Question: I have a multicolumn crystal reports, Now i want to display running total for both weight & amount column's. The image of actual report is this

But crystal report designer does not show other columns, so on which column should i compute the value.
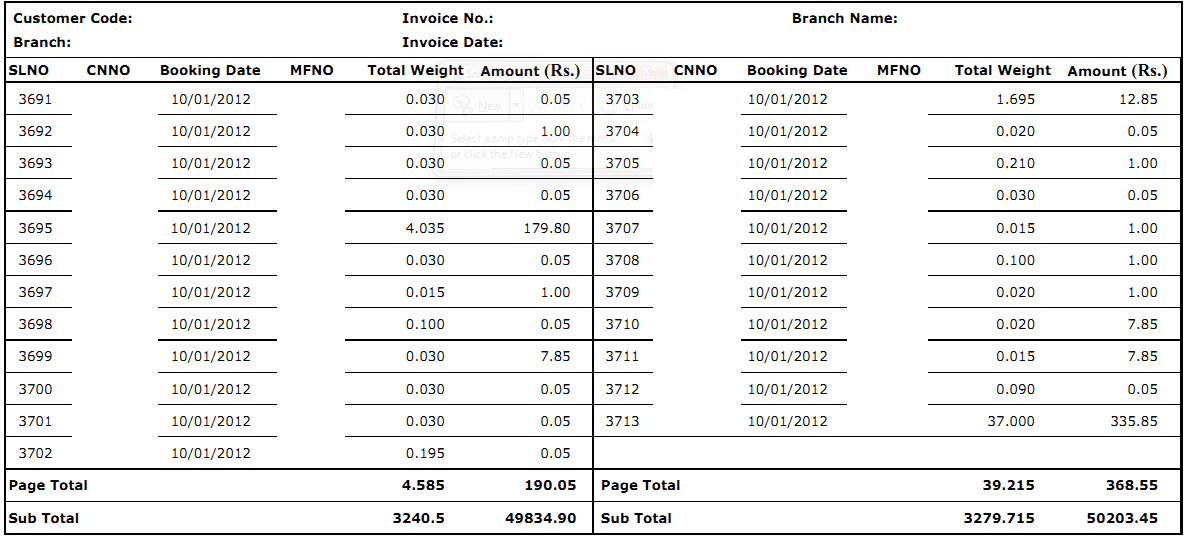
Answer: Follow this approach:
Create a formula named "RunningTotal" with the following text:
'''
//{@RunningTotal}
WhilePrintingRecords;
Numbervar RunningTotal_Amount;
Numbervar RunningTotal_Weight
'''
Add this formula to the Report Header section (suppress it after you finish testing)
Create another formula named "PageTotal.Reset" with the following text:
'''
//{@PageTotal.Reset}
WhilePrintingRecords;
Numbervar PageTotal_Amount:=0;
Numbervar PageTotal_Weight:=0;
'''
Add this formula to the Page Header section (suppress it after you finish testing)
Create another formula named "PageTotal.Increment" with the following text:
'''
//{@PageTotal.Increment}
WhilePrintingRecords;
Numbervar PageTotal_Amount:=PageTotal_Amount+{TABLE.AMOUNT_FIELD};
Numbervar PageTotal_Weight:=PageTotal_Weight+{TABLE.WEIGHT_FIELD};
'''
Add this formula to the Details section (suppress it after you finish testing)
Create a formula named "PageTotal.Weight.Amount" with the following text:
'''
//{@PageTotal.Amount.Display}
WhilePrintingRecords;
Numbervar PageTotal_Amount;
'''
Add this formula to the Page Footer section. DON'T suppress it, as this will display the page's total.
Create a formula named "PageTotal.Weight.Display" with the following text:
'''
//{@PageTotal.Weight.Display}
WhilePrintingRecords;
Numbervar PageTotal_Weight;
'''
Add this formula to the Page Footer section. DON'T suppress it.
Create a formula named "RunningTotal.Amount.Display" with the following text:
'''
//{@RunningTotal.Amount.Display}
whileprintingrecords;
Numbervar RunningTotal_Amount;
RunningTotal_Amount:=RunningTotal_Amount+{@PageTotal.Amount.Display};
'''
Add this formula to the Page Footer section. DON'T suppress it.
Create a formula named "RunningTotal.Weight.Display" with the following text:
'''
//{@RunningTotal.Weight.Display}
whileprintingrecords;
Numbervar RunningTotal_Weight;
RunningTotal_Weight:=RunningTotal_Weight+{@PageTotal.Weight.Display};
'''
Add this formula to the Page Footer section. DON'T suppress it.
You may need to adapt this approach a little to handle the multi-column display.